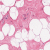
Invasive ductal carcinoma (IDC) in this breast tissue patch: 0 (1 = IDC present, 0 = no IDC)